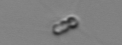
Label: Chaetoceros